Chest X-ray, AP view. Patient: 80 years old, sex F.
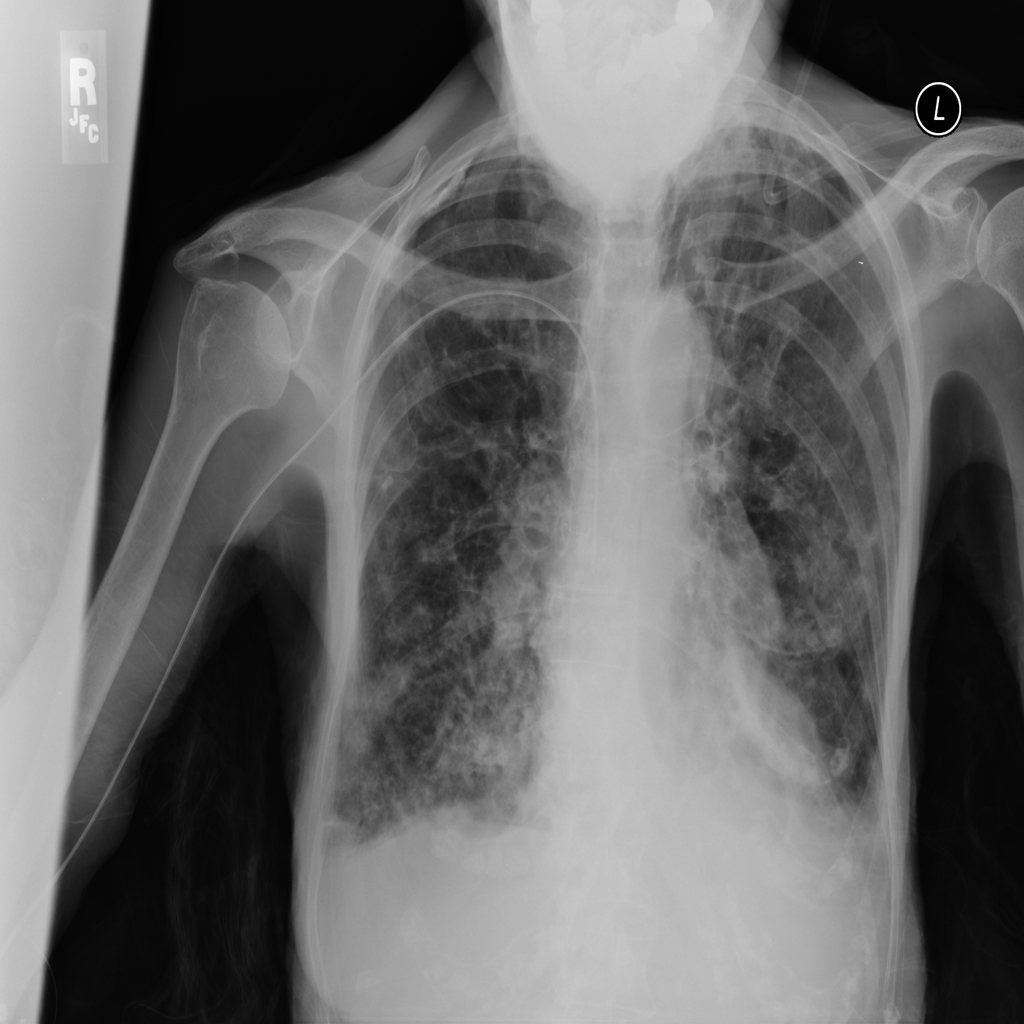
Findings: No Finding